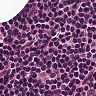
Metastatic tissue present: no